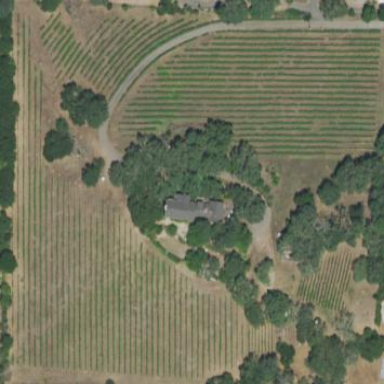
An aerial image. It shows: Vineyard with wine grapes as the main crop.